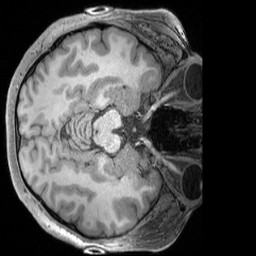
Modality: T1w
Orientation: axial
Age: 20
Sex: female
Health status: ill
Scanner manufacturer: siemens
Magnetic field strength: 3 T
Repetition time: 2.4 s
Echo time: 0.00222 s